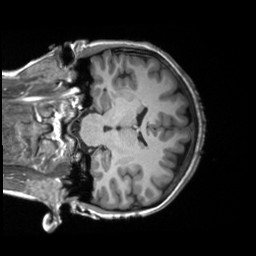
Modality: T1w
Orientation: coronal
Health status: healthy
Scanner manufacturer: siemens
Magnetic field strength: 3 T
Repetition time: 2.3 s
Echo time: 0.00228 s